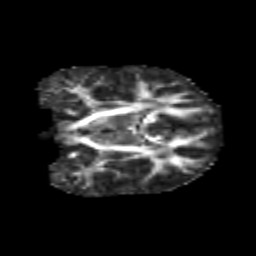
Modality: FA
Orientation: coronal
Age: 6
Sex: male
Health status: healthy